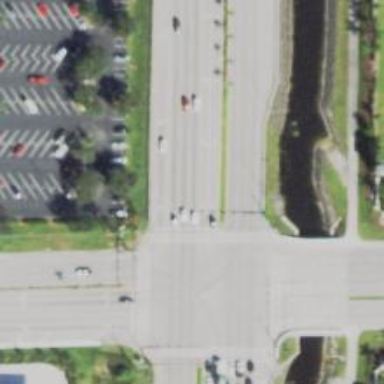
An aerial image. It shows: Crossing on the cycleway.